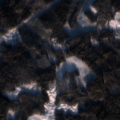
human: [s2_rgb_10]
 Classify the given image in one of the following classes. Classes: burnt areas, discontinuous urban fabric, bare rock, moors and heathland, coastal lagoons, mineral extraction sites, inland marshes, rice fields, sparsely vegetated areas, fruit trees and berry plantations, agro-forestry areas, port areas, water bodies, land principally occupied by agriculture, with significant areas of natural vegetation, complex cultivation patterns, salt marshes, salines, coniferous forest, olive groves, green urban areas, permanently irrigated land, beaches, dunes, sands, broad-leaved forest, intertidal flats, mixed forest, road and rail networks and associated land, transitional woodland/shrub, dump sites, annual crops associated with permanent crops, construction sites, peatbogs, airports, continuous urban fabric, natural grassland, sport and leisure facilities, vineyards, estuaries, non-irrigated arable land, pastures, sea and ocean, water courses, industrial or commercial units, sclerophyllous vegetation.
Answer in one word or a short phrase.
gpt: broad-leaved forest, coniferous forest, mixed forest, transitional woodland/shrub